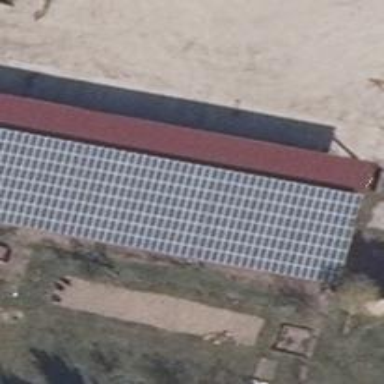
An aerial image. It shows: Small solar photovoltaic panel used as generator to produce electricity.